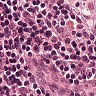
Metastatic tissue present: no